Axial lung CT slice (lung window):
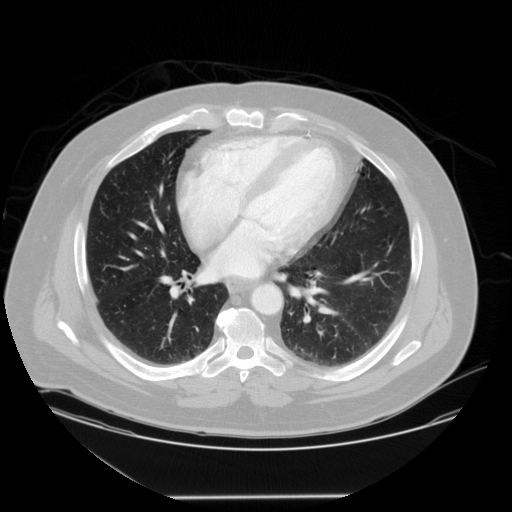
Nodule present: no